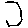
Label: hexagon